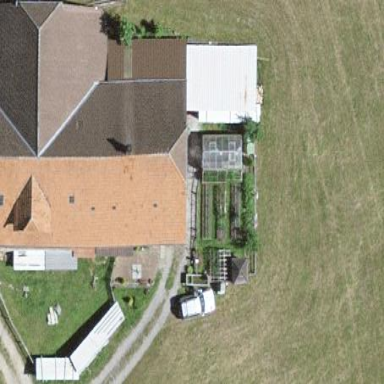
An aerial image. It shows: Farm building.